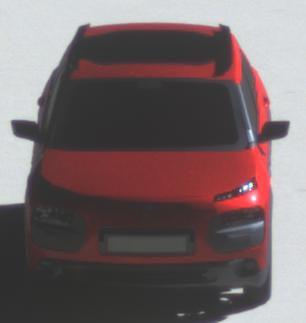
Make: Citroen
Model: C4 Cactus PureTech 75
Detailed model: C4 Cactus
Model produced from: 2014/09
Model produced until: 2015/03
Doors: 5
Color: red
Road condition: dry road
Daytime: morning or afternoon
Contrast: high contrast